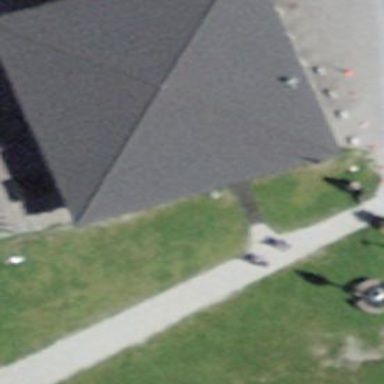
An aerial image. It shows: Light gray building with flat gray roof.